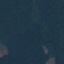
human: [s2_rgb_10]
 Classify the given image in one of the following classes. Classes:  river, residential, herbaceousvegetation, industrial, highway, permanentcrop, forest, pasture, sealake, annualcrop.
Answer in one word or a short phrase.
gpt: Forest